Question: .suppose that we have some sample
'''
y =
31.2241
-5.9830
22.6058
-2.2309
-42.8272
29.2850
-6.2652
20.8502
-2.4639
-44.7525
30.1104
-6.0180
21.4476
-1.5089
-45.1826
29.2744
'''
and somehow i know that it it got by sinusoidal method which contains two sin function at different frequency and amplitude,so i apply music method
'''
pmusic(y,4)
'''
and picture

i know location of peaks at normalized peaks, but i dont know actual frequency, how to find it?as i know formula is normalized frequency*fs/2, but what about fs? can i find it?
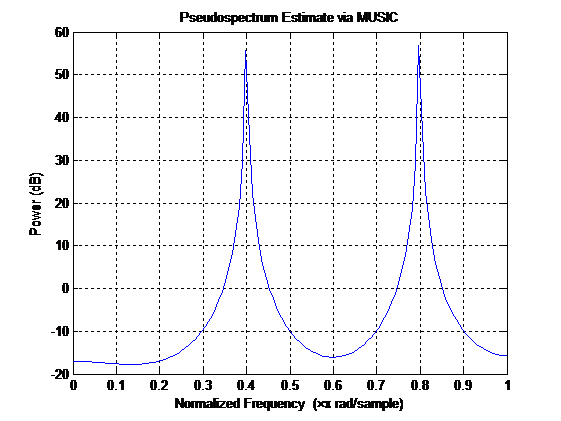
Answer: If you don't have the sampling rate given explicitly, you can just get it by dividing the length (in time) of your dataset by the number of samples.
Without fs, duration or some other information relating your samples to points in time, you're out of luck.
If you do have the necessary info, pmusic will accept it and return values in proper, non-normalized, frequency.
Below, we've got two cos waves added together, total dataset is 5s in duration with 512 samples. The two terms to add are the number of samples for it to use (I put 256, but [] would have done the same because 256 is the default value.) and the sampling rate in Hz.
This will give you a non-normalized plot of your results.
'''
x = linspace(0,5,512);
y = 1*cos(2*pi*2*x)+1*cos(2*pi*10*x);
pmusic(y,4,256,512/5)
'''